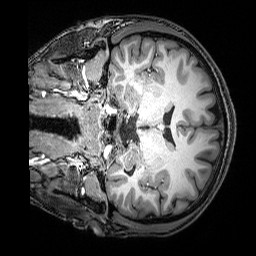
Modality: T1w
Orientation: coronal
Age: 25
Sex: male
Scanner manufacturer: siemens
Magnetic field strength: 3 T
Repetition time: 2.53 s
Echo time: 0.00388 s